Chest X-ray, AP view. Patient: 53 years old, sex M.
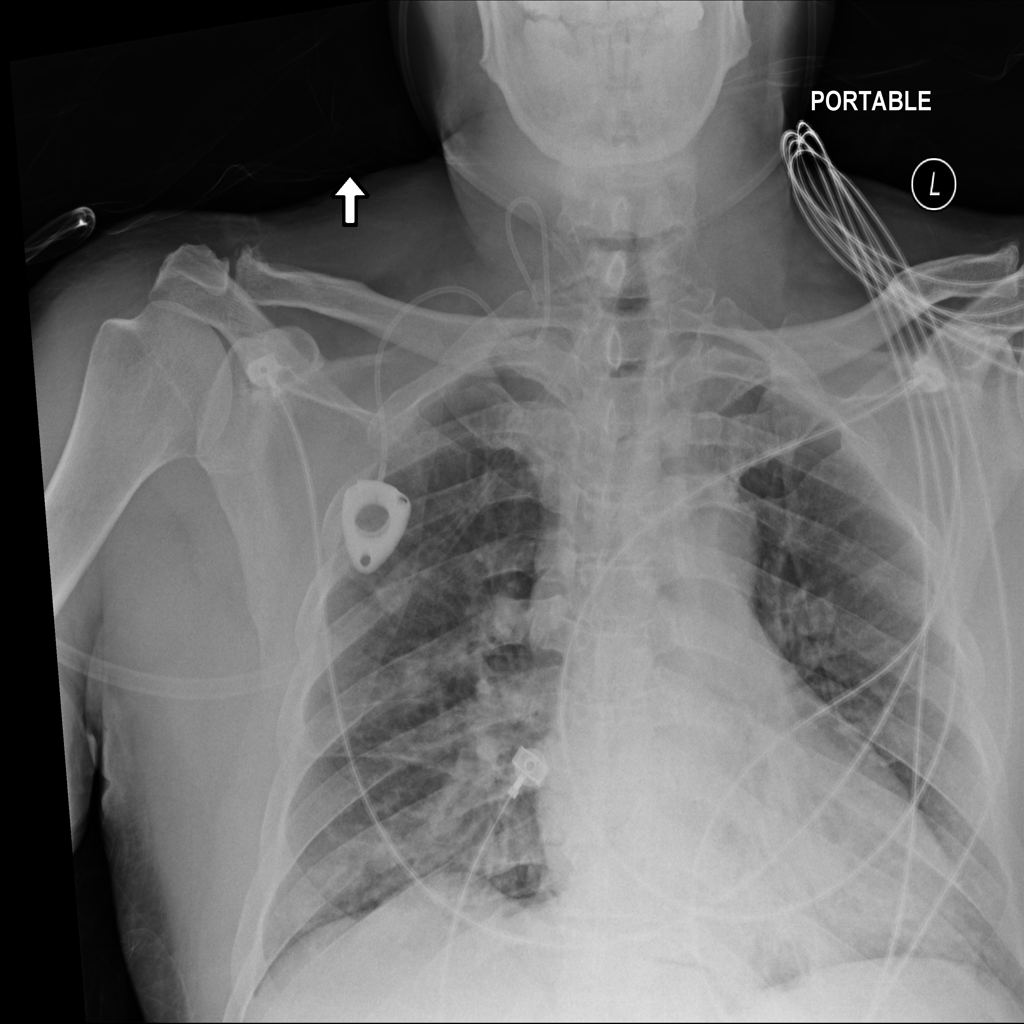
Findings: No Finding